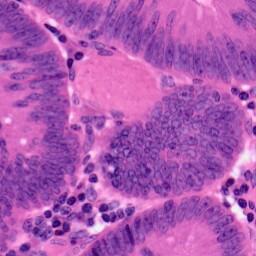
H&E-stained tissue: Colon